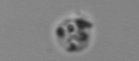
Label: Amoeba